Field crop: tomato
Growth stage: 2
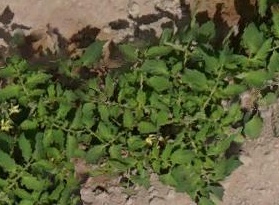
Species: tomato